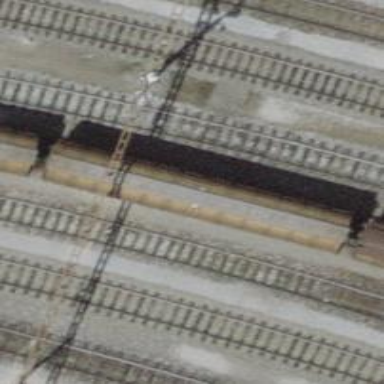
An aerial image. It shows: Single-track electrified railway yard with contact line electrification.